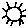
Label: sun